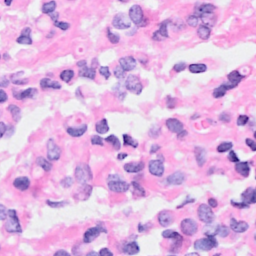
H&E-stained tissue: Breast